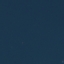
Land use / land cover: SeaLake